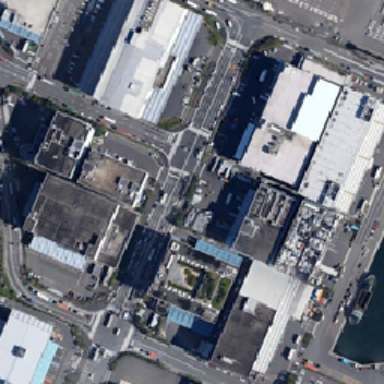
There are many trees in the factory .